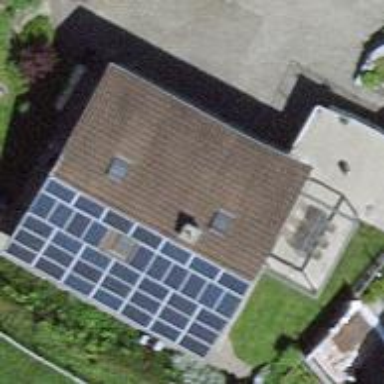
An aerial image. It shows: Solar power generator utilizing photovoltaic technology with solar photovoltaic panels.